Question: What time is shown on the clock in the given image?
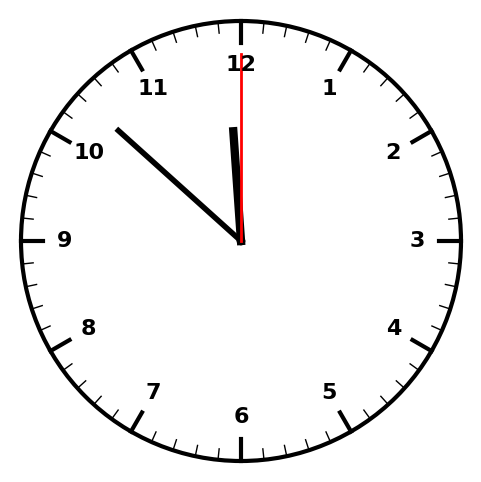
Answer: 11:52:00